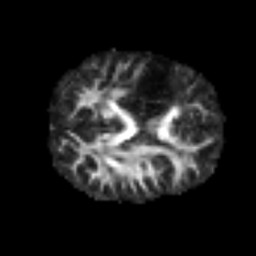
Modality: FA
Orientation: axial
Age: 55
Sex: male
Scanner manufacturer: siemens
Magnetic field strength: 3 T
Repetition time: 6.1 s
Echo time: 0.101 s